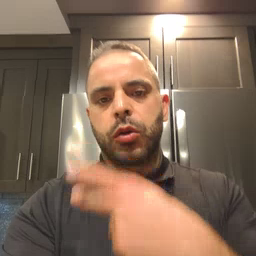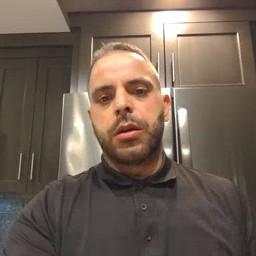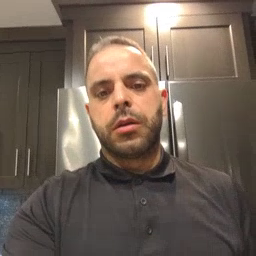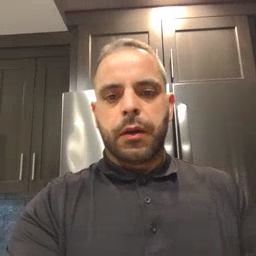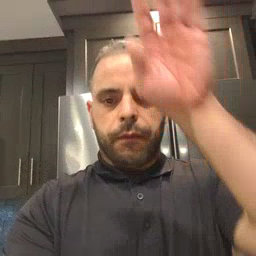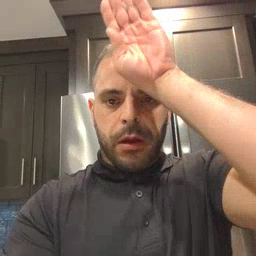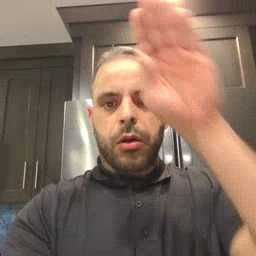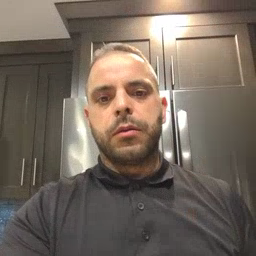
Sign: fireman